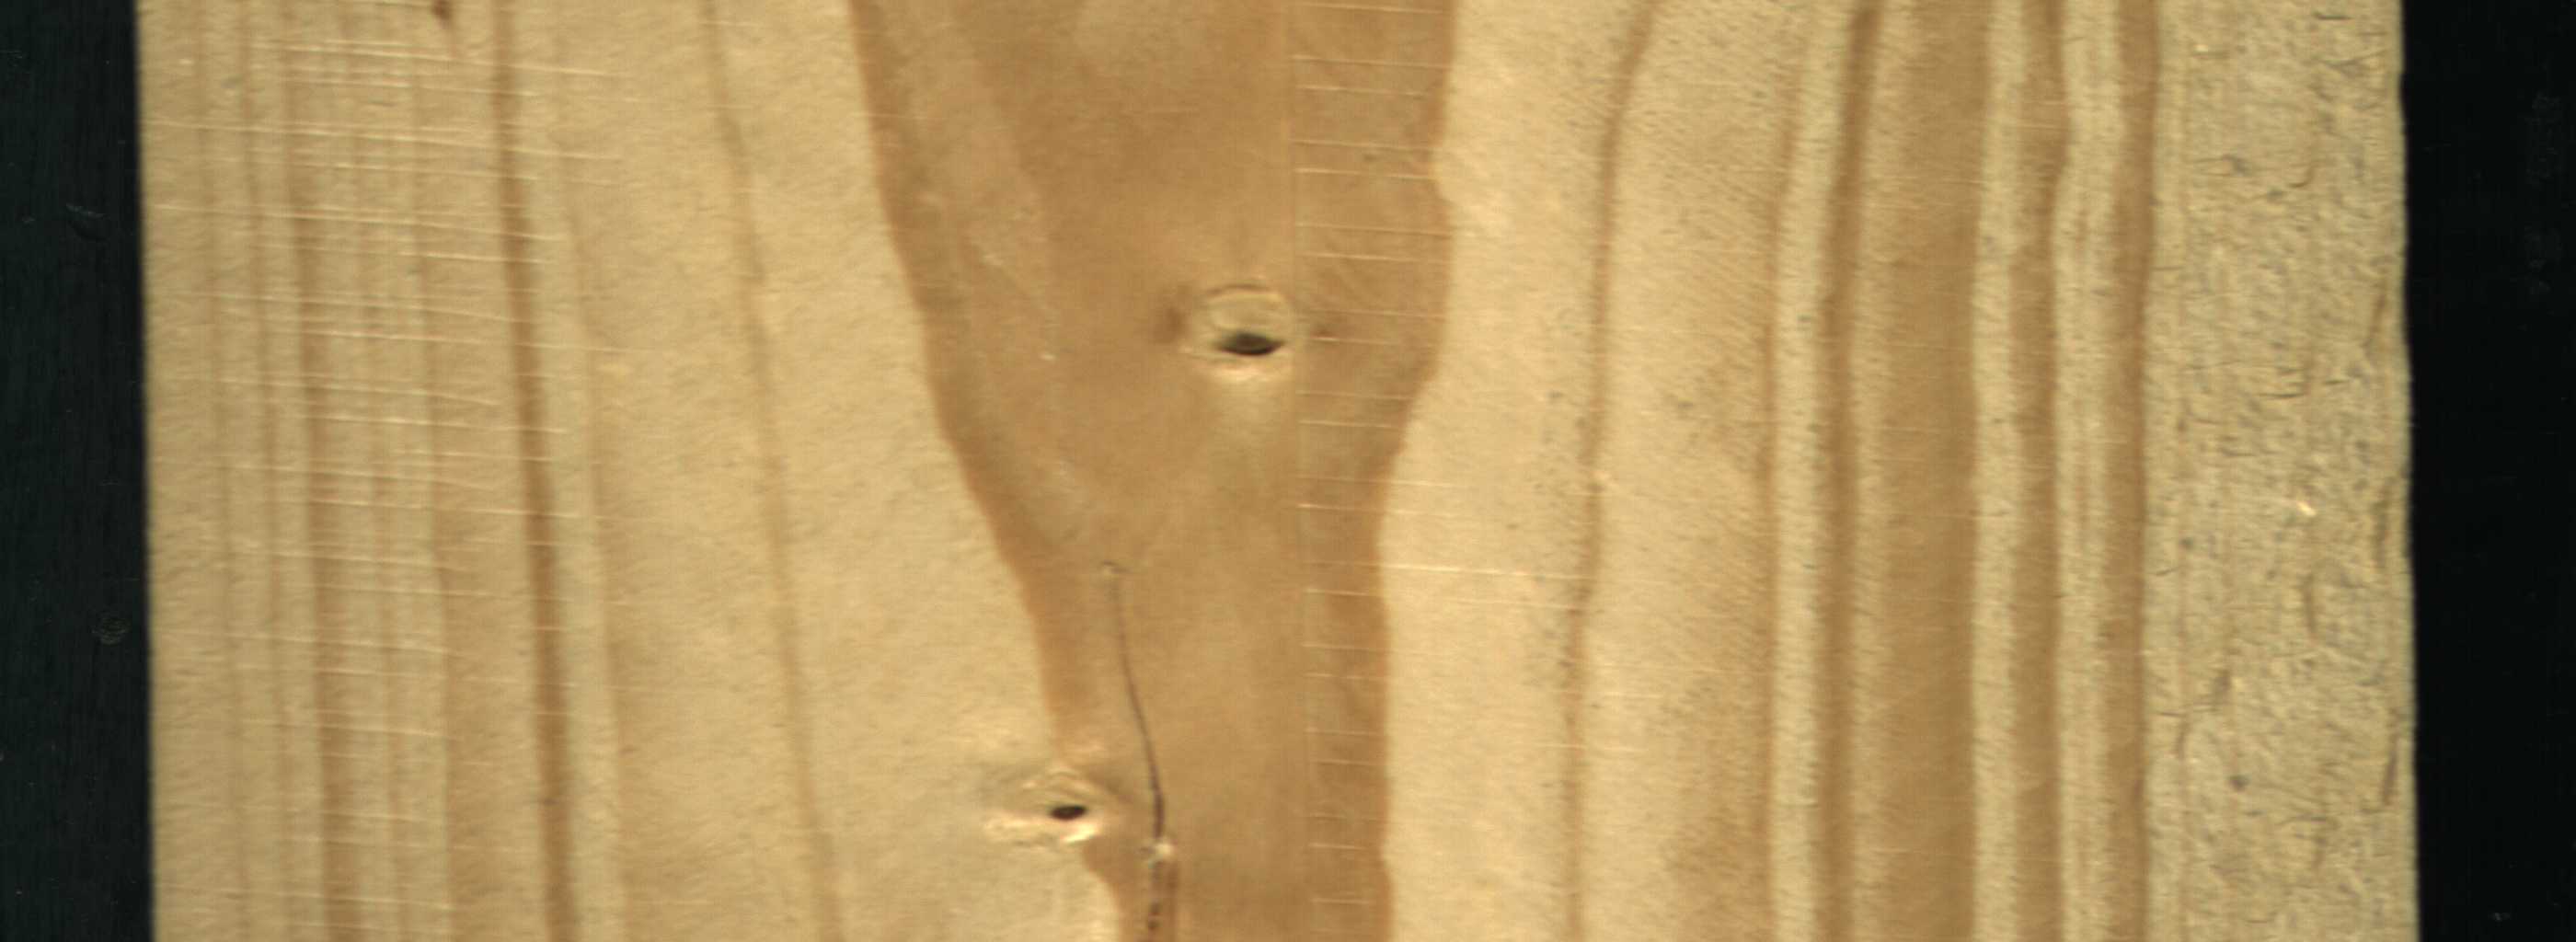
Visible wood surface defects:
Crack
Dead_Knot
Live_Knot